Question: Basics: C# WinForms desktop application targeting Dot Net 4.
I am enumerating all drives on a system using System.IO.DriveInfo. This works quite well and can also tell me what type of drive it is (fixed/network/cd-rom, etc). It can also give me the VolumeLabel - this works as desired on local drives, but for mapped network drives it gives you the VolumeLabel of the logical disk as defined on the host computer. In Windows Explorer, you can give any mapped drive a friendly name. Is there a way to programmatically retrieve this friendly name? This name is obviously the one that is familiar to the person using the computer.
For example, in the image below both "Critical" and "NonCritical" might be different shares on the same logical disk with a volume name "Data" on the host computer. Querying WMI for VolumeName returns "Data", and the other queries return just the drive letter, or else nothing.

I have looked at the info available through WMI (see: <URL> but there doesn't seem to be a property that returns this friendly name. I've looked at Caption, Description, SystemName, and VolumeName - like this:
'''
private void NetworkDrives()
{
try
{
var searcher = new ManagementObjectSearcher(
"root\CIMV2",
"SELECT * FROM Win32_MappedLogicalDisk");
TreeNode share;
TreeNode property;
foreach (ManagementObject queryObj in searcher.Get())
{
share = new TreeNode("Name:" + queryObj["Name"]);
share.Nodes.Add("Caption: " + queryObj["Caption"]);
share.Nodes.Add("Description: " + queryObj["Description"]);
share.Nodes.Add("SystemName: " + queryObj["SystemName"]);
share.Nodes.Add("VolumeName: " + queryObj["VolumeName"]);
share.Nodes.Add("DeviceID: " + queryObj["DeviceID"]);
treeView1.Nodes.Add(share);
}
}
catch (ManagementException ex)
{
MessageBox.Show("An error occurred while querying for WMI data: " + ex.Message);
}
}
'''
Thanks in advance.
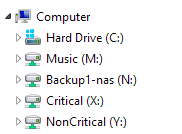
Answer: Using Win32_Logicaldisk you've got :
'''
DeviceID : P:
DriveType : 4
ProviderName : \localhost\download\Chic
FreeSpace : <PHONE>
Size : 500000878592
VolumeName :
'''
For 'DriveType' 4, you will find the Volume in the last part of the UNC name. You just have to use a regular exprssion to get it.
---
Edited according to your comment.
Using PowerShell (not far from C#) it can be written :
'''
cd HKCU:
Get-ChildItem HKCU:\Software\Microsoft\Windows\CurrentVersion\Explorer\MountPoints2 | where {$_.name -like '*##localhost#download#Chic'} | % {(Get-ItemProperty -LiteralPath $_.name -Name _LabelFromReg)._LabelFromReg}
'''